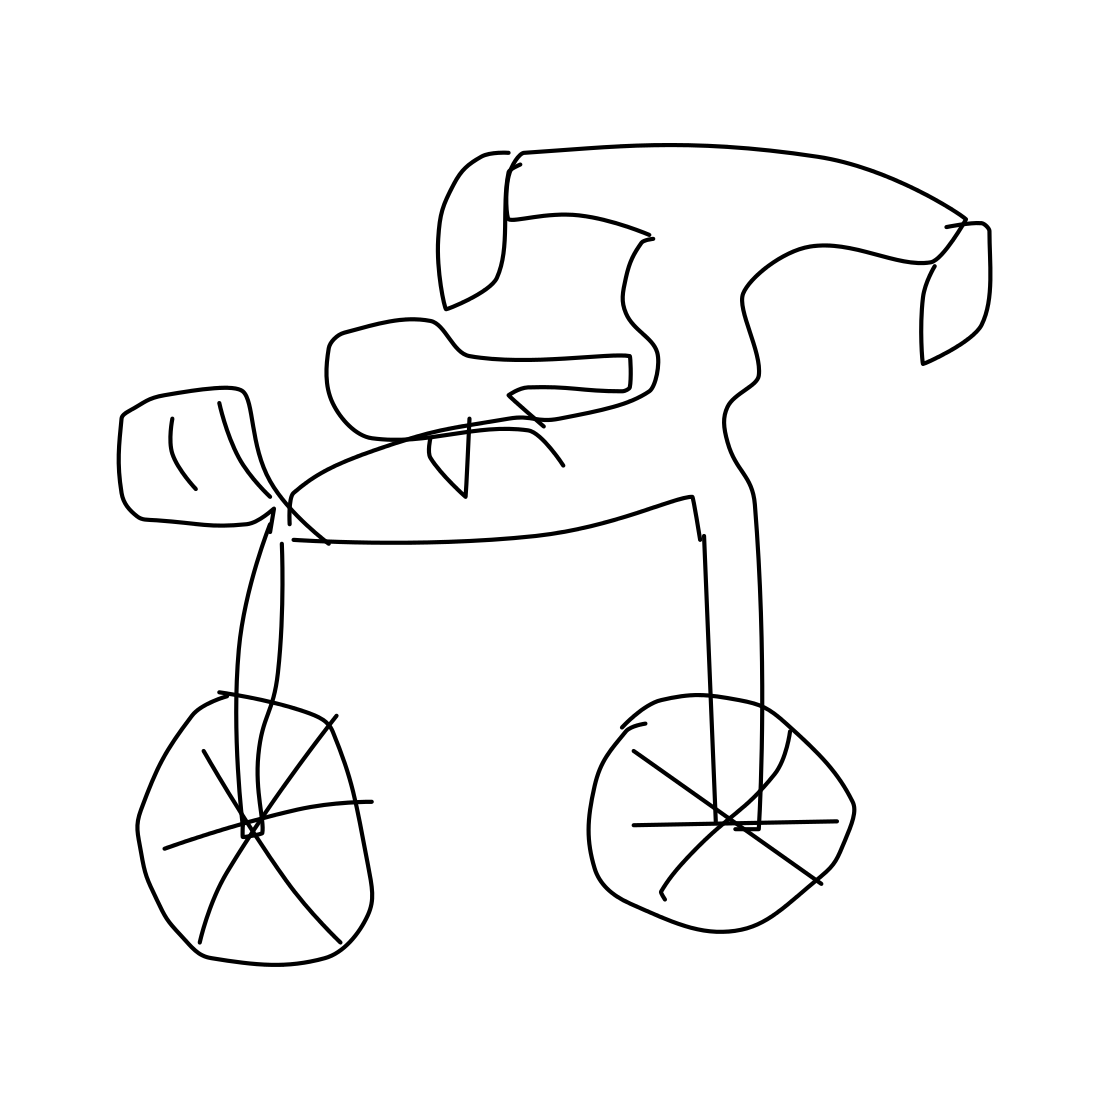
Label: bicycle